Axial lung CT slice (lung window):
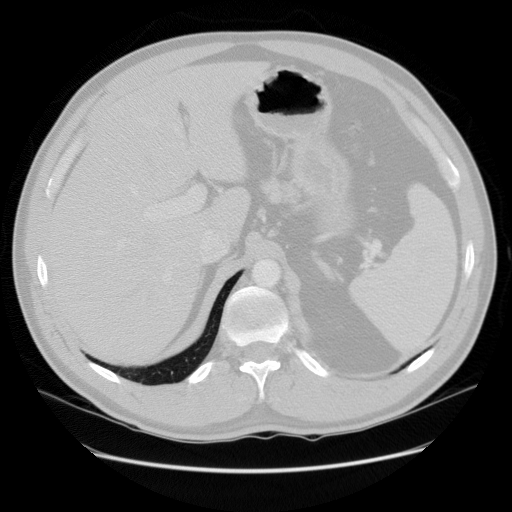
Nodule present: no